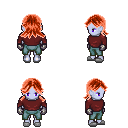
a pixel art fantasy rpg character, female body template, dark elf, purple skin, maroon long-sleeve shirt, teal pants, red loose hair, metal gloves, white slippers, four views (front, back, left, right), 2x2 character sprite sheet, small pixel art, hard edges, no anti-aliasing